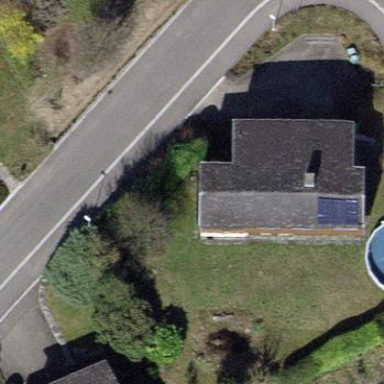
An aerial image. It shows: Detached building with saltbox-shaped roof.